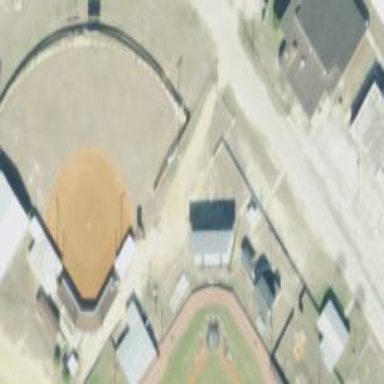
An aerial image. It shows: Baseball pitch for leisure land activities.